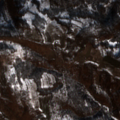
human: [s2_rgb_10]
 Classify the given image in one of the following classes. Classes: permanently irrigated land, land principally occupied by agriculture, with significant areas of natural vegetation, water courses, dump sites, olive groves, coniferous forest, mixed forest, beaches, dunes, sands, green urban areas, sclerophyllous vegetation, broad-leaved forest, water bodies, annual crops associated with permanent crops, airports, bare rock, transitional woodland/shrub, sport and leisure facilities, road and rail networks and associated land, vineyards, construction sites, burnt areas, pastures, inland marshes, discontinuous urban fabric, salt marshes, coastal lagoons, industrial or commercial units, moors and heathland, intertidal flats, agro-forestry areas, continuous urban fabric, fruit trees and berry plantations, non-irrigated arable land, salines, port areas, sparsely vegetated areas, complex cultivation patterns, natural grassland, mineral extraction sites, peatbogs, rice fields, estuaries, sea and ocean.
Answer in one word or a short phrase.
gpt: complex cultivation patterns, land principally occupied by agriculture, with significant areas of natural vegetation, broad-leaved forest